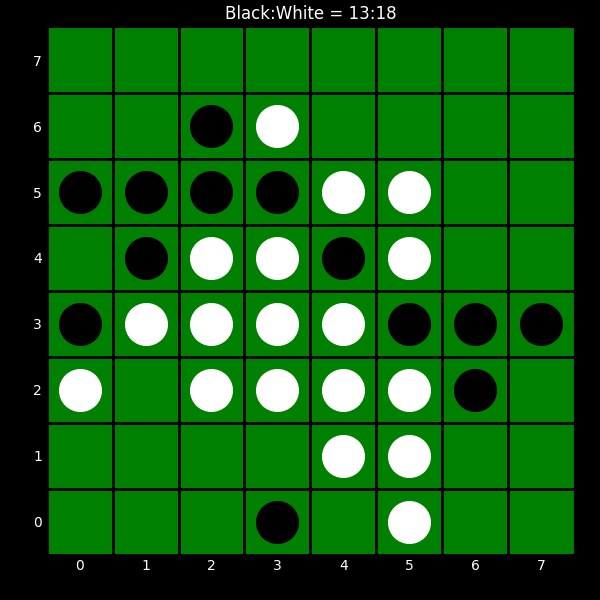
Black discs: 13
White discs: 18